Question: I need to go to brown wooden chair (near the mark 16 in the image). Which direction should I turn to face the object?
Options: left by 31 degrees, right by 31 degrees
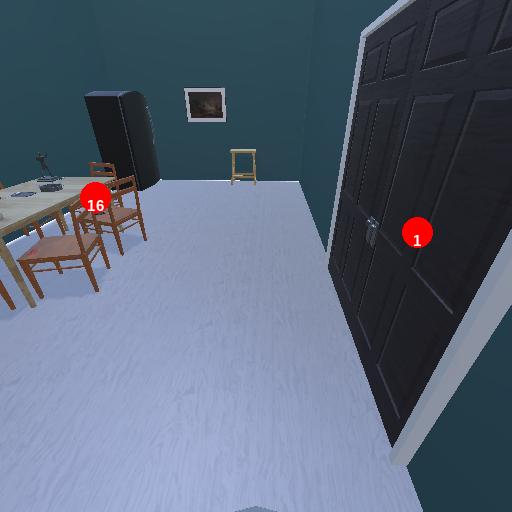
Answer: left by 31 degrees